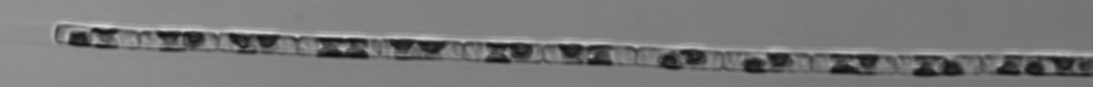
Label: Guinardia_delicatula